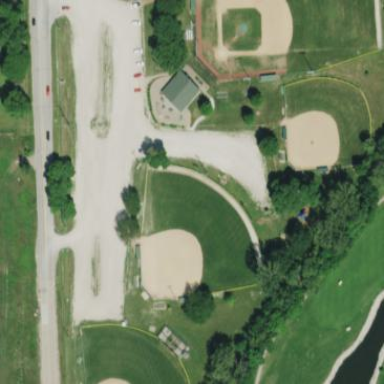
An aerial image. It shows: Baseball pitch for leisure land activities.